Interaction volume radius: 5 \u00c5
Interaction volume height: 25 \u00c5
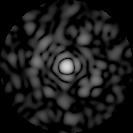
Disorder parameter: 0.8135